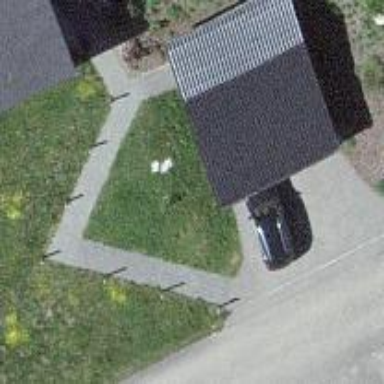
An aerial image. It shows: Garage building.